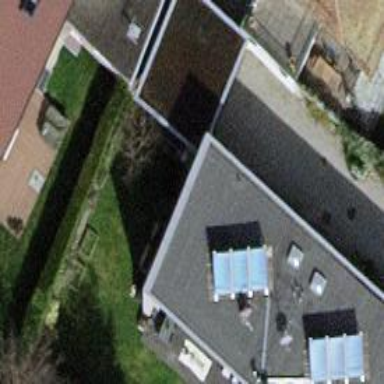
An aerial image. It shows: View of roof of building.